Question: I need to get a report on performance. I need the text from JUnit (see area in black in picture below), but there doesn't appear to be a way to copy it from the GUI. Does eclipse save this somewhere, or can it be extracted somehow?

Ted
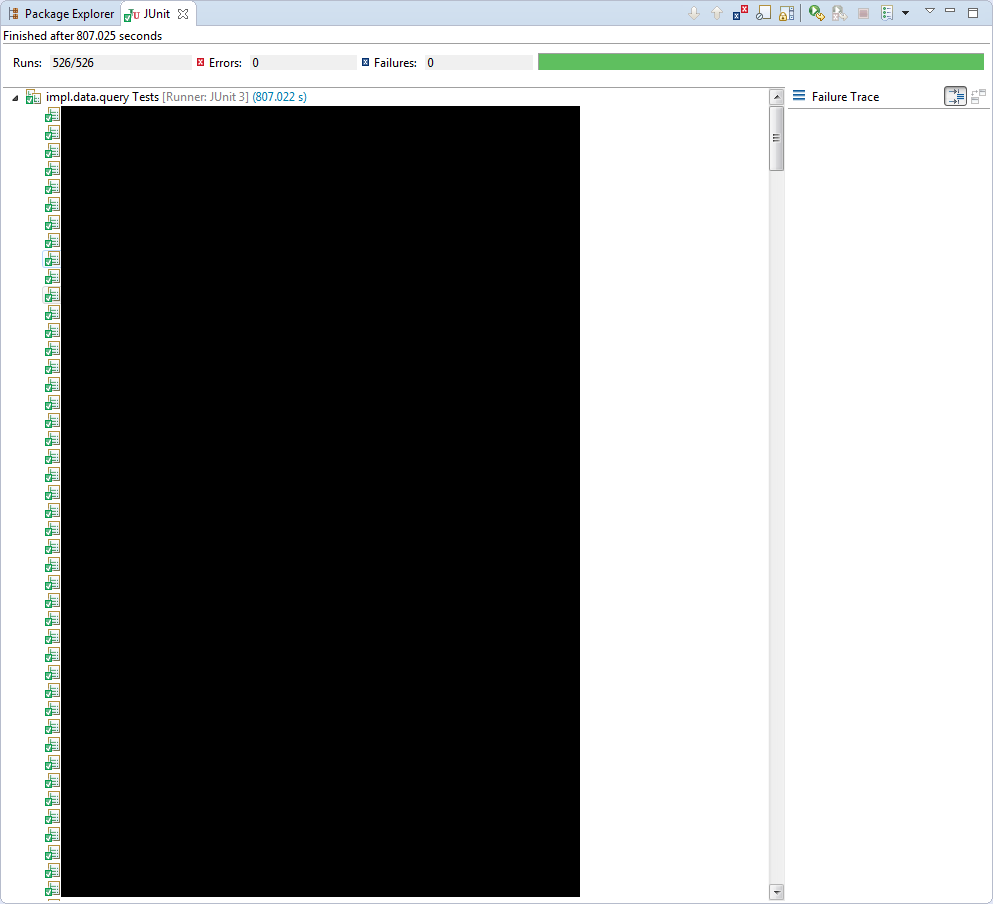
Answer: From the JUnit view, you can click the little dropdown next to the History Log icon and click Export. This will export to XML format which you should be able to parse out the details you need from there.
<URL>